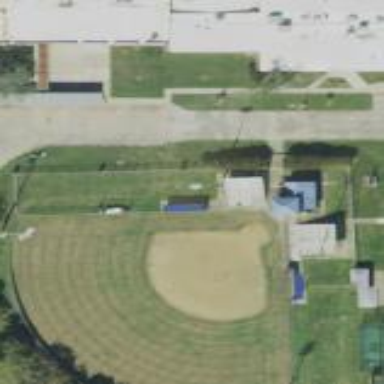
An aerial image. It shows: Stadium dedicated to softball games.